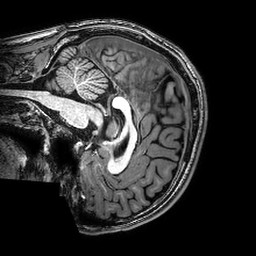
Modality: T1w
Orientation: sagittal
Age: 20
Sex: male
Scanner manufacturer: philips
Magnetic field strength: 3 T
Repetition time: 0.008126 s
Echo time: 0.00373 s